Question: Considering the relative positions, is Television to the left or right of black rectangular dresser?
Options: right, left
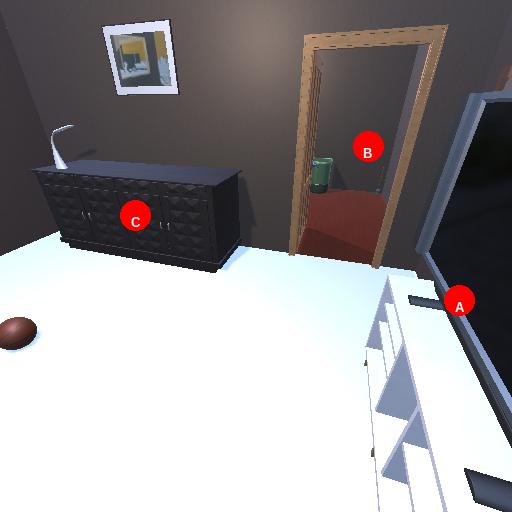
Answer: right